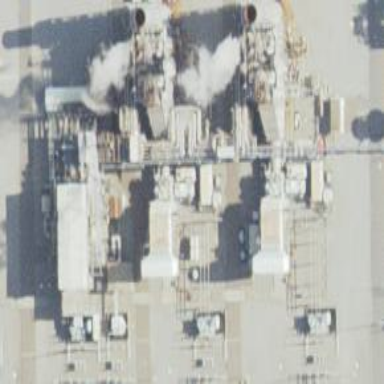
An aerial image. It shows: Gas turbine generator is in use.